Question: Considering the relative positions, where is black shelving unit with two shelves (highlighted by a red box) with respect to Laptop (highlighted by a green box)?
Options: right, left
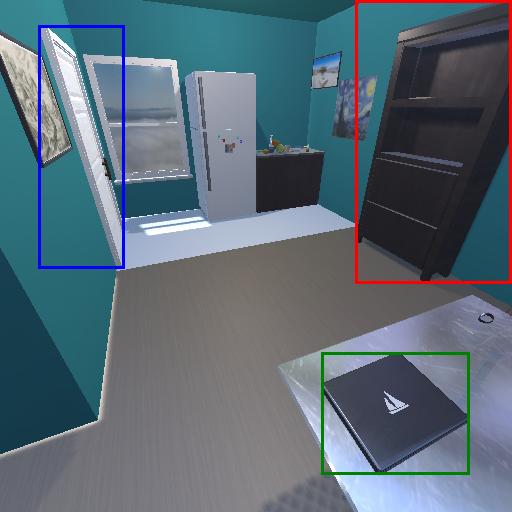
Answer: right